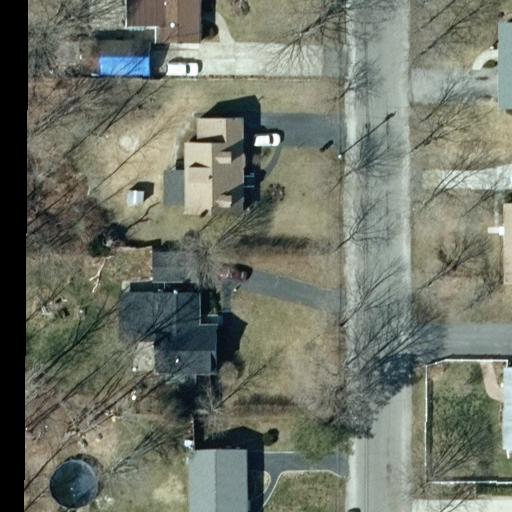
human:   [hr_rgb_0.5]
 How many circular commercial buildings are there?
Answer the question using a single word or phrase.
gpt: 0

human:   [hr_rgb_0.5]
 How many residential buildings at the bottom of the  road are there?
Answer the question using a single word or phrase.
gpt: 2

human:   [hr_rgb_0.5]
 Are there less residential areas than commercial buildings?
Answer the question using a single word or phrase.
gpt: no

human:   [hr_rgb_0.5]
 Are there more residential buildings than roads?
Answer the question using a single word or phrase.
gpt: yes

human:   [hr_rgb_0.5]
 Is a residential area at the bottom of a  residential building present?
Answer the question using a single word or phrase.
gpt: yes

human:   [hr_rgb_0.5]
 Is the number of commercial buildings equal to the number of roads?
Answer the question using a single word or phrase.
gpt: no

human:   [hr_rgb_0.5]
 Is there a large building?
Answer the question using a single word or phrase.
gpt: no

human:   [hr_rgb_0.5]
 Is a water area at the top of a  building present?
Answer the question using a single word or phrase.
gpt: no

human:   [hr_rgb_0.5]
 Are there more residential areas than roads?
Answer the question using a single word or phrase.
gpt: no

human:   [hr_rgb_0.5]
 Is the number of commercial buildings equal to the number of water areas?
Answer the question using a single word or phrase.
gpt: yes

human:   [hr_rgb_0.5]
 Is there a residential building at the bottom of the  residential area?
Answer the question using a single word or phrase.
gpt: no

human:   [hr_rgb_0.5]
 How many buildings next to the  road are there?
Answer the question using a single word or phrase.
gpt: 8

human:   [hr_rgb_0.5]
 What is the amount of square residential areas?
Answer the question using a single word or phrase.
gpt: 0

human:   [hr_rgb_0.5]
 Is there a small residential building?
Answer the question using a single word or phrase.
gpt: yes

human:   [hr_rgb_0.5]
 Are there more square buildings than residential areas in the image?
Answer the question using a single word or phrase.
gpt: no

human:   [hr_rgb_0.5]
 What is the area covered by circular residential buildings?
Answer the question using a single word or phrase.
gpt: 0m2

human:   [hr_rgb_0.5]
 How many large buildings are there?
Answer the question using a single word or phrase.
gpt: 0

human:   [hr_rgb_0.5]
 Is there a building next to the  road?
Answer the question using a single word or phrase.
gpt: yes

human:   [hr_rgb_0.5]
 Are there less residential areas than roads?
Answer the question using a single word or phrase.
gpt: no

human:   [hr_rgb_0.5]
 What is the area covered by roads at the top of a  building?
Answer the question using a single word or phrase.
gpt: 0m2

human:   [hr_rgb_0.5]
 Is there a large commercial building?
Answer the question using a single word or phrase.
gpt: no

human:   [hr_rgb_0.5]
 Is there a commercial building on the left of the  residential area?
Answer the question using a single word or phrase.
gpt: no

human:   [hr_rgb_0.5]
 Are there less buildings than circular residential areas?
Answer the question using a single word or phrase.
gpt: no

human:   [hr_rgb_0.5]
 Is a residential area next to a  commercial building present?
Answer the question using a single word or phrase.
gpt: no

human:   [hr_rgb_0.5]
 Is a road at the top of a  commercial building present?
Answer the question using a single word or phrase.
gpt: no

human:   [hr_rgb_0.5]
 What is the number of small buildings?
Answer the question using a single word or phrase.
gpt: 3

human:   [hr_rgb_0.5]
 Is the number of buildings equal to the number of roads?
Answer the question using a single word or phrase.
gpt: no

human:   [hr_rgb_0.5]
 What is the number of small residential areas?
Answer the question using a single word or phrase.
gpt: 0

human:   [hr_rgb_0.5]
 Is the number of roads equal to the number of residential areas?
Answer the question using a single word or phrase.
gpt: yes

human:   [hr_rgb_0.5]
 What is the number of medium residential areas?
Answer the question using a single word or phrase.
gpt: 0

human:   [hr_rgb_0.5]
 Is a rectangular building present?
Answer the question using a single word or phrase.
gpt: yes

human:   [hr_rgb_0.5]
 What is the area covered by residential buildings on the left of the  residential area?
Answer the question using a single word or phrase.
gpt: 1015m2

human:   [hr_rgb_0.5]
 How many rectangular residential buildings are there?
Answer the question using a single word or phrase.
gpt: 6

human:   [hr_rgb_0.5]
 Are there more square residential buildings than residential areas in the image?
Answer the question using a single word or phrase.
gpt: no

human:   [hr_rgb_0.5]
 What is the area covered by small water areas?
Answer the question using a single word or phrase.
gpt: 0m2

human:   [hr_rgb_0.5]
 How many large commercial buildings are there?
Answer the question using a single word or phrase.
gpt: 0